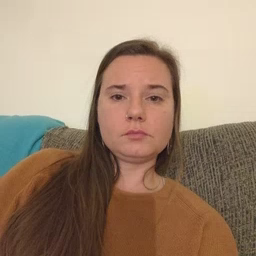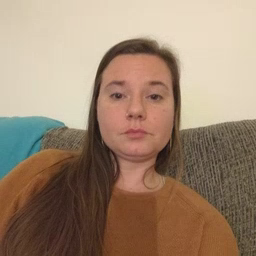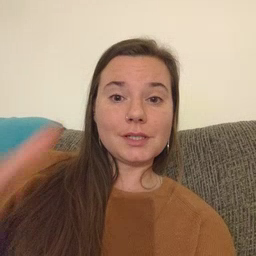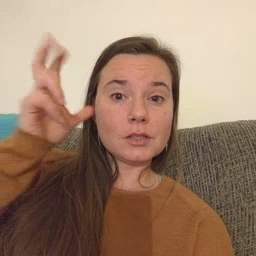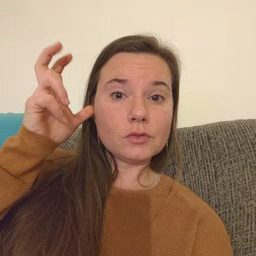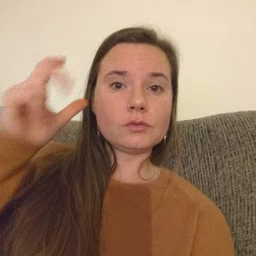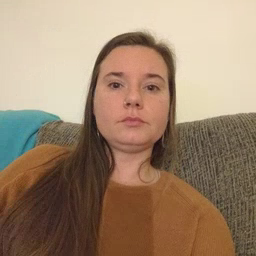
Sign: hear